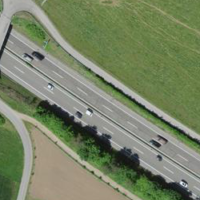
EUNIS habitat code: 57
Species observed at this site:
Milvus milvus